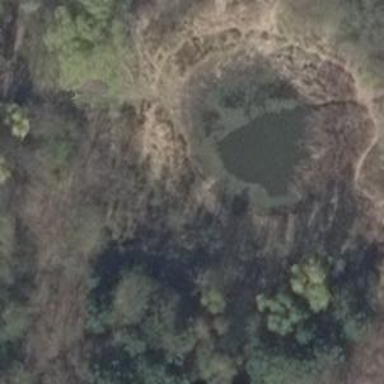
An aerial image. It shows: Pond with natural water.